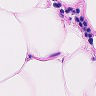
Metastatic tissue present: no